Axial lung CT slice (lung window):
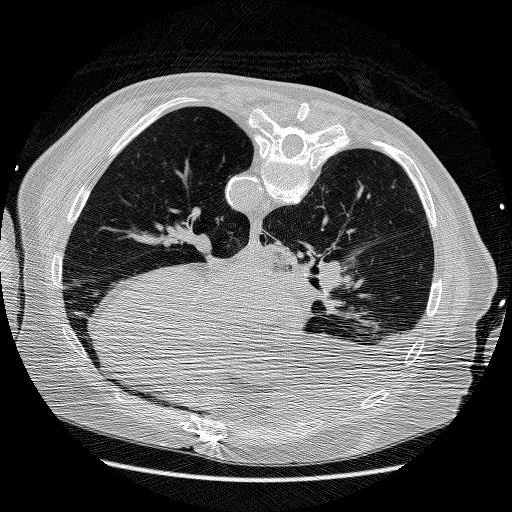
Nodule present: no